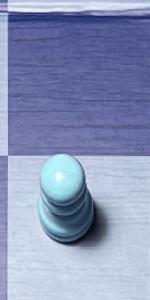
Label: Pawn_White